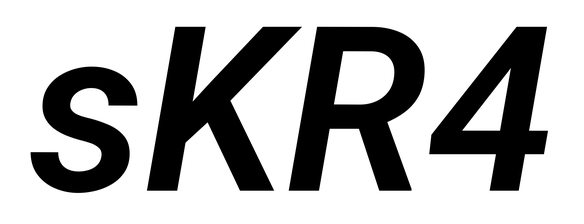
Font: Roboto-Italic_SemiBold_Italic